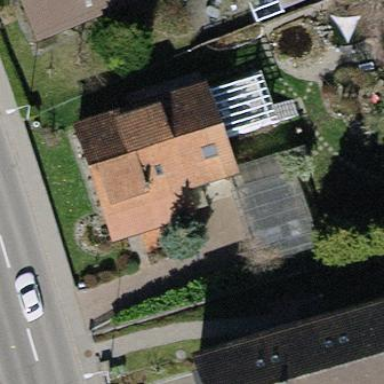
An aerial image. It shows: Detached building with gabled roof.